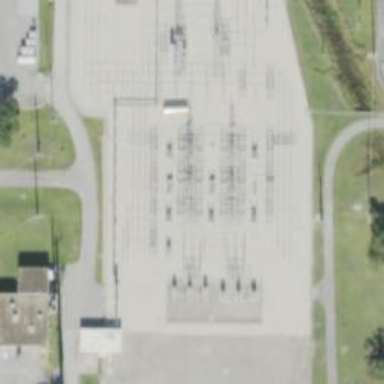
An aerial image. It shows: Switch used for power control.